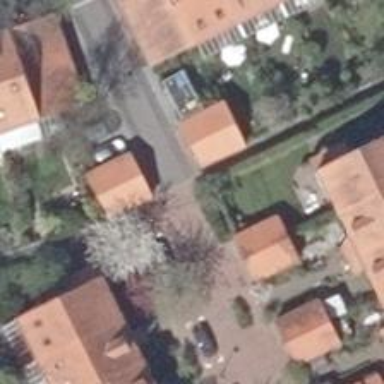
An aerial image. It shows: Living street.